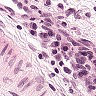
Metastatic tissue present: no